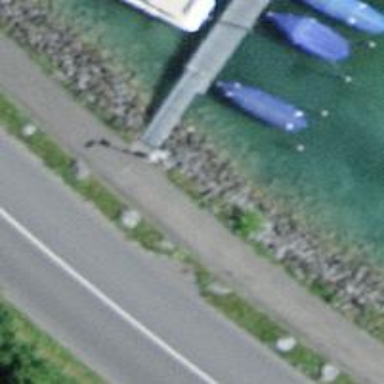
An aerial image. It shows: Man-made pier.